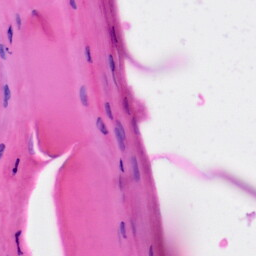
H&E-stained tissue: Skin